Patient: sex F, age 49
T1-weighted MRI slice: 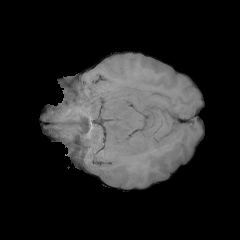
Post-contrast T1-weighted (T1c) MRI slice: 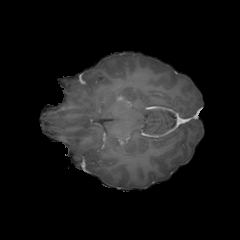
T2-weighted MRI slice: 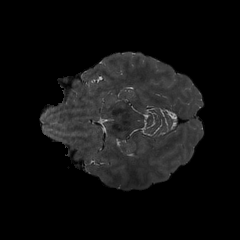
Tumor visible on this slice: no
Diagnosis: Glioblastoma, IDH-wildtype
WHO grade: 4